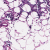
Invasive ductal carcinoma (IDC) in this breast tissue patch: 1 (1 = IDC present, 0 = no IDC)